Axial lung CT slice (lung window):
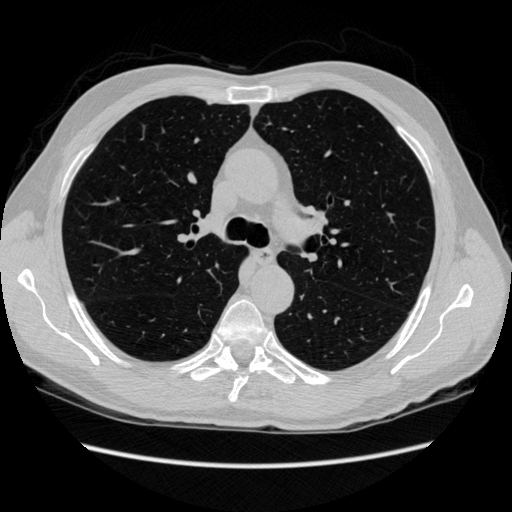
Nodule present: no